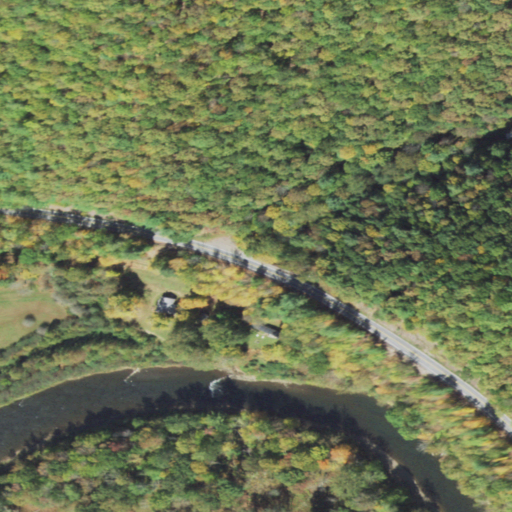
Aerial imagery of valley in Pennsylvania named Water Plug Hollow containing deciduous forest, mixed forest, open development, herbaceous wetlands, open water, low intensity development, and woody wetlands